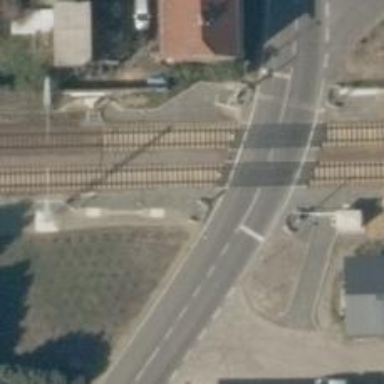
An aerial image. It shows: Abandoned railway siding.